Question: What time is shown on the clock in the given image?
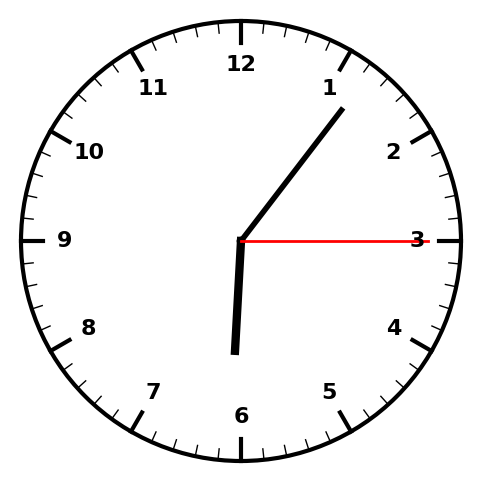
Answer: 06:06:15